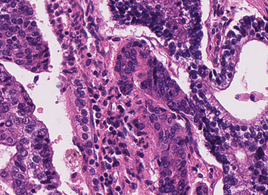
Tumor epithelial tissue: yes
Tumor-associated stroma tissue: yes
Normal tissue: no